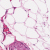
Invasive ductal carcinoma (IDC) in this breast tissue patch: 0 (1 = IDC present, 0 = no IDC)